Question: I have a Windows application created using QT.
My icon in the top left of the window is extra tight when the window is maximized. Actually, on my screen, the logo is cropped.
Below is a screenshot of the problem. (It shows the top left of the screen when the window is maximised; notice there is no padding between the edge of the screen and the logo.)

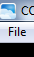
Answer: That is the behaviour as designed. Here's what my app looks like, for example:

If you want to add some padding you'll need to add it to your icon.